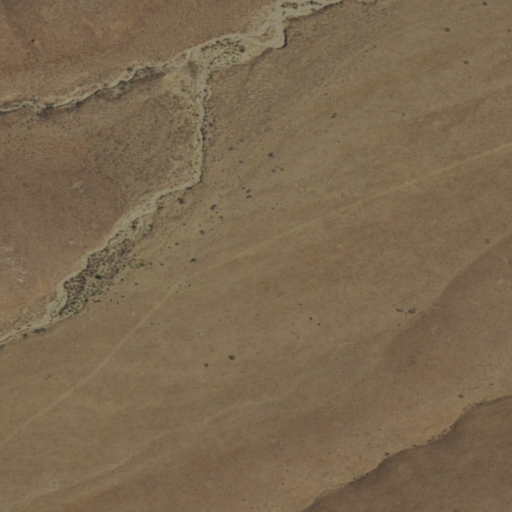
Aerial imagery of valley in Nevada named Stud Horse Canyon containing grassland and shrub